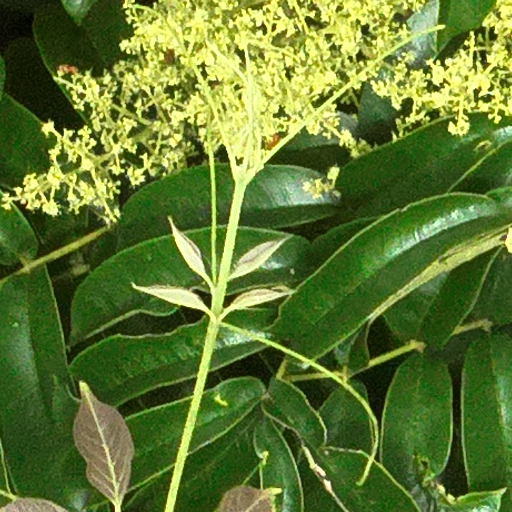
Species: Zanthoxylum ekmanii
GBIF accepted scientific name: Zanthoxylum ekmanii
Crown area (m\u00b2): 219.216